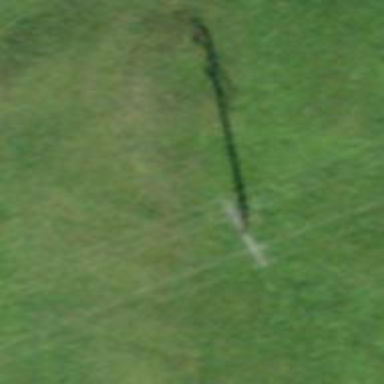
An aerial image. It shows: Minor power line.